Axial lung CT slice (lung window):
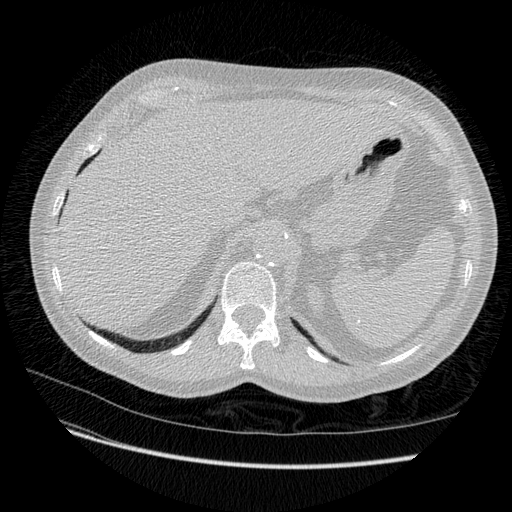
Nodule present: no